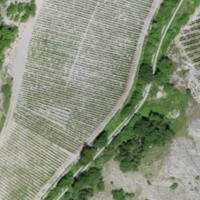
EUNIS habitat code: 40
Species observed at this site:
Lactuca perennis
Geranium sanguineum